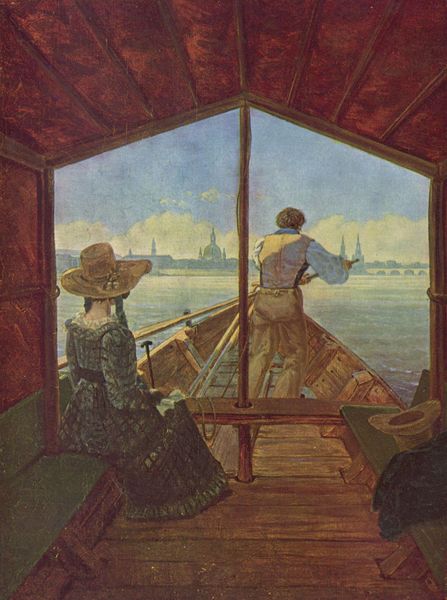
Titel: Gondelfahrt auf der Elbe bei Dresden
Künstler: Carl Gustav Carus
Standort: Düsseldorf
Institution: Kunstmuseum
Schlagwörter: blau, gemälde, himmel, mann, meer, schatten, wasser, wolken, dreieck, fluss, frauen, grün, kirchturm, mädchen, ocker, see, sitzen, stadt, braun, damen, frau, hintergrund, holz, hut, hüte, kleid, paris, rücken, weiss, ausblick, dach, dame, gürtel, rot, schirm, wolke, karo, rock, anzug, hemd, hose, jung, kragen, stehen, ferne, gracht, horizont, häuser, brücke, gewässer, kirche, insel, sitzend, innen, paar, boot, kahn, paddel, ruder, turm, rückenansicht, schiff, wellen, liebe, ansicht, italien, venedig, zöpfe, schiffer, giebel, silhouette, bank, kuppel, planken, blue, hat, people, red, white, bench, collar, dark, dress, green, polster, woman, yellow, strohhut, holzboot, ruderer, rudern, brown, bretter, junge, sonnenhut, ozean, kirchen, kirchtürme, stadtansicht, penis, stütze, kirchenturm, kirchentürme, türme, dom, spazierstock, wood, clouds, man, sky, boat, building, girl, water, horizon, sun, aussen, ribbon, fähre, stange, light, caspar david friedrich, dresden, sitzbank, fahrer, impressionism, shadow, brücken, lagune, fahrt, grachten, city, day, neck, dome, buildings, venice, staken, überfahrt, gondel, gondoliere, san marco, kupel, überdacht, barke, tent, sacko, dutch, top hat, vendedig, towers, planks, vodergrund, bootspartie, bootsspitze, menschenrücken, rückensicht, stadtpanoram, gondelfahrt, benches, rowing, gondola, oar, raft, braun#, frau hut, paddle, brim, ferry, mwwr, gondoleri, daytime, euder, steering, cloeds, man paddling, people in boat on sea, boat man and lady in boat on sea